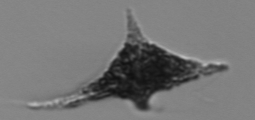
Label: Dictyocha